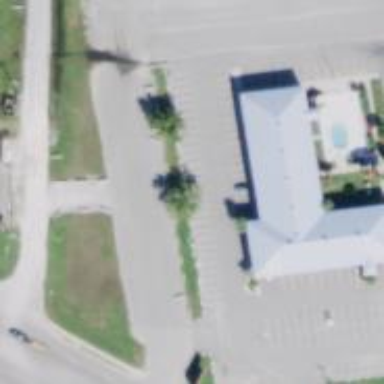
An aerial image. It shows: Hotel building.